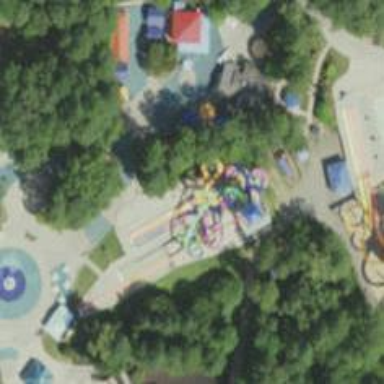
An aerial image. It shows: Water slide attraction.